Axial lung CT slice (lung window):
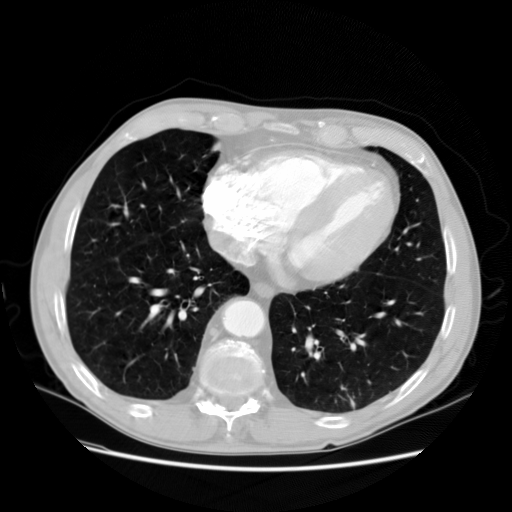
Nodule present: no